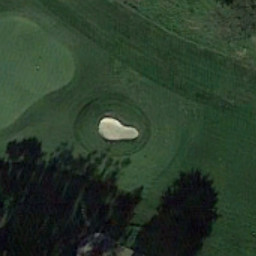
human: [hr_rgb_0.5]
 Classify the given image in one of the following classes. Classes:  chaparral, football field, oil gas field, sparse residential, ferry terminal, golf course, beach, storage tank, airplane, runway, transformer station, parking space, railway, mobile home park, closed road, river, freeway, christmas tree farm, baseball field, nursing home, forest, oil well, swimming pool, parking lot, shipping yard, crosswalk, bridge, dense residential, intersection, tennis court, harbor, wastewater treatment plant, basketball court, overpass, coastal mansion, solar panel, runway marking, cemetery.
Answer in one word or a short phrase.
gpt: golf course